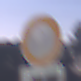
Verkehrszeichen: VerbotFahrzeugeAllerArt
Zusatzzeichen unten: MehrspurigeFahrzeugeFrei4
Umgebung: Outdoor, Nature
Tageszeit: SunriseSunset
Wetter: Clear
Licht: Natural
Jahreszeit: NotSpecified
Kontrast: LowContrast